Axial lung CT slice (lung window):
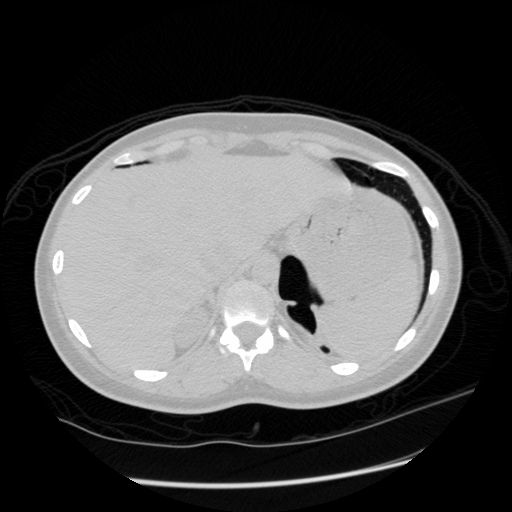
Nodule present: no